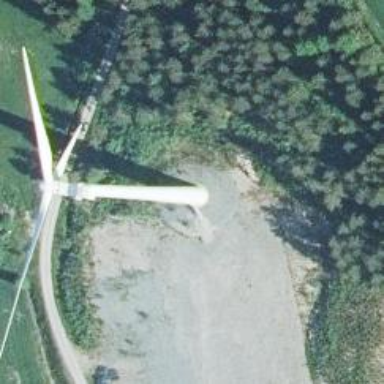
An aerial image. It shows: Wind generator powered by wind turbine.